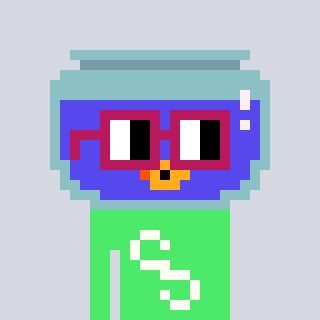
a pixel art character with square dark red glasses, a goldfish-shaped head and a teal-colored body on a cool background